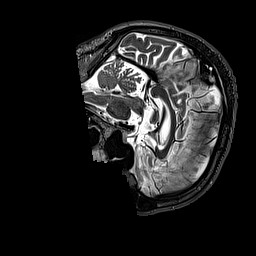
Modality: T2w
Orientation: sagittal
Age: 56
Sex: male
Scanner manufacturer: siemens
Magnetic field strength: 3 T
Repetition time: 3.2 s
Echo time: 0.567 s